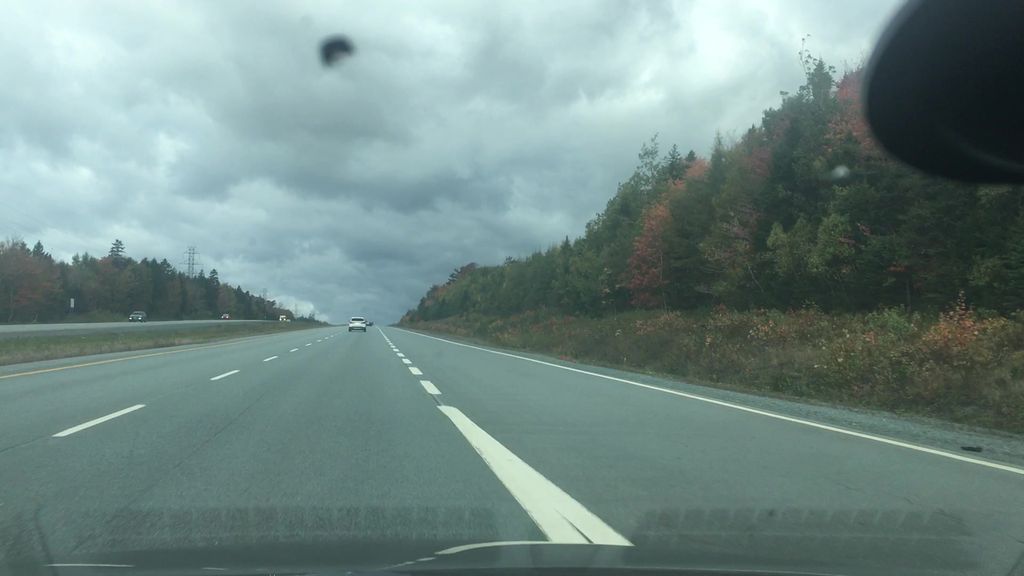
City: halifax